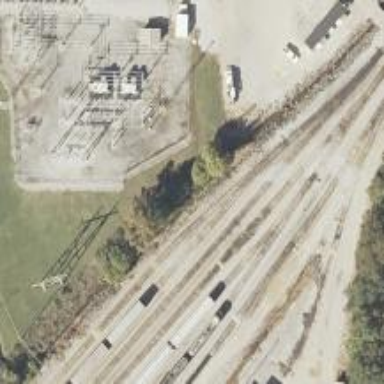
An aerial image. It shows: There is distribution substation enclosed by fence.